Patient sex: M
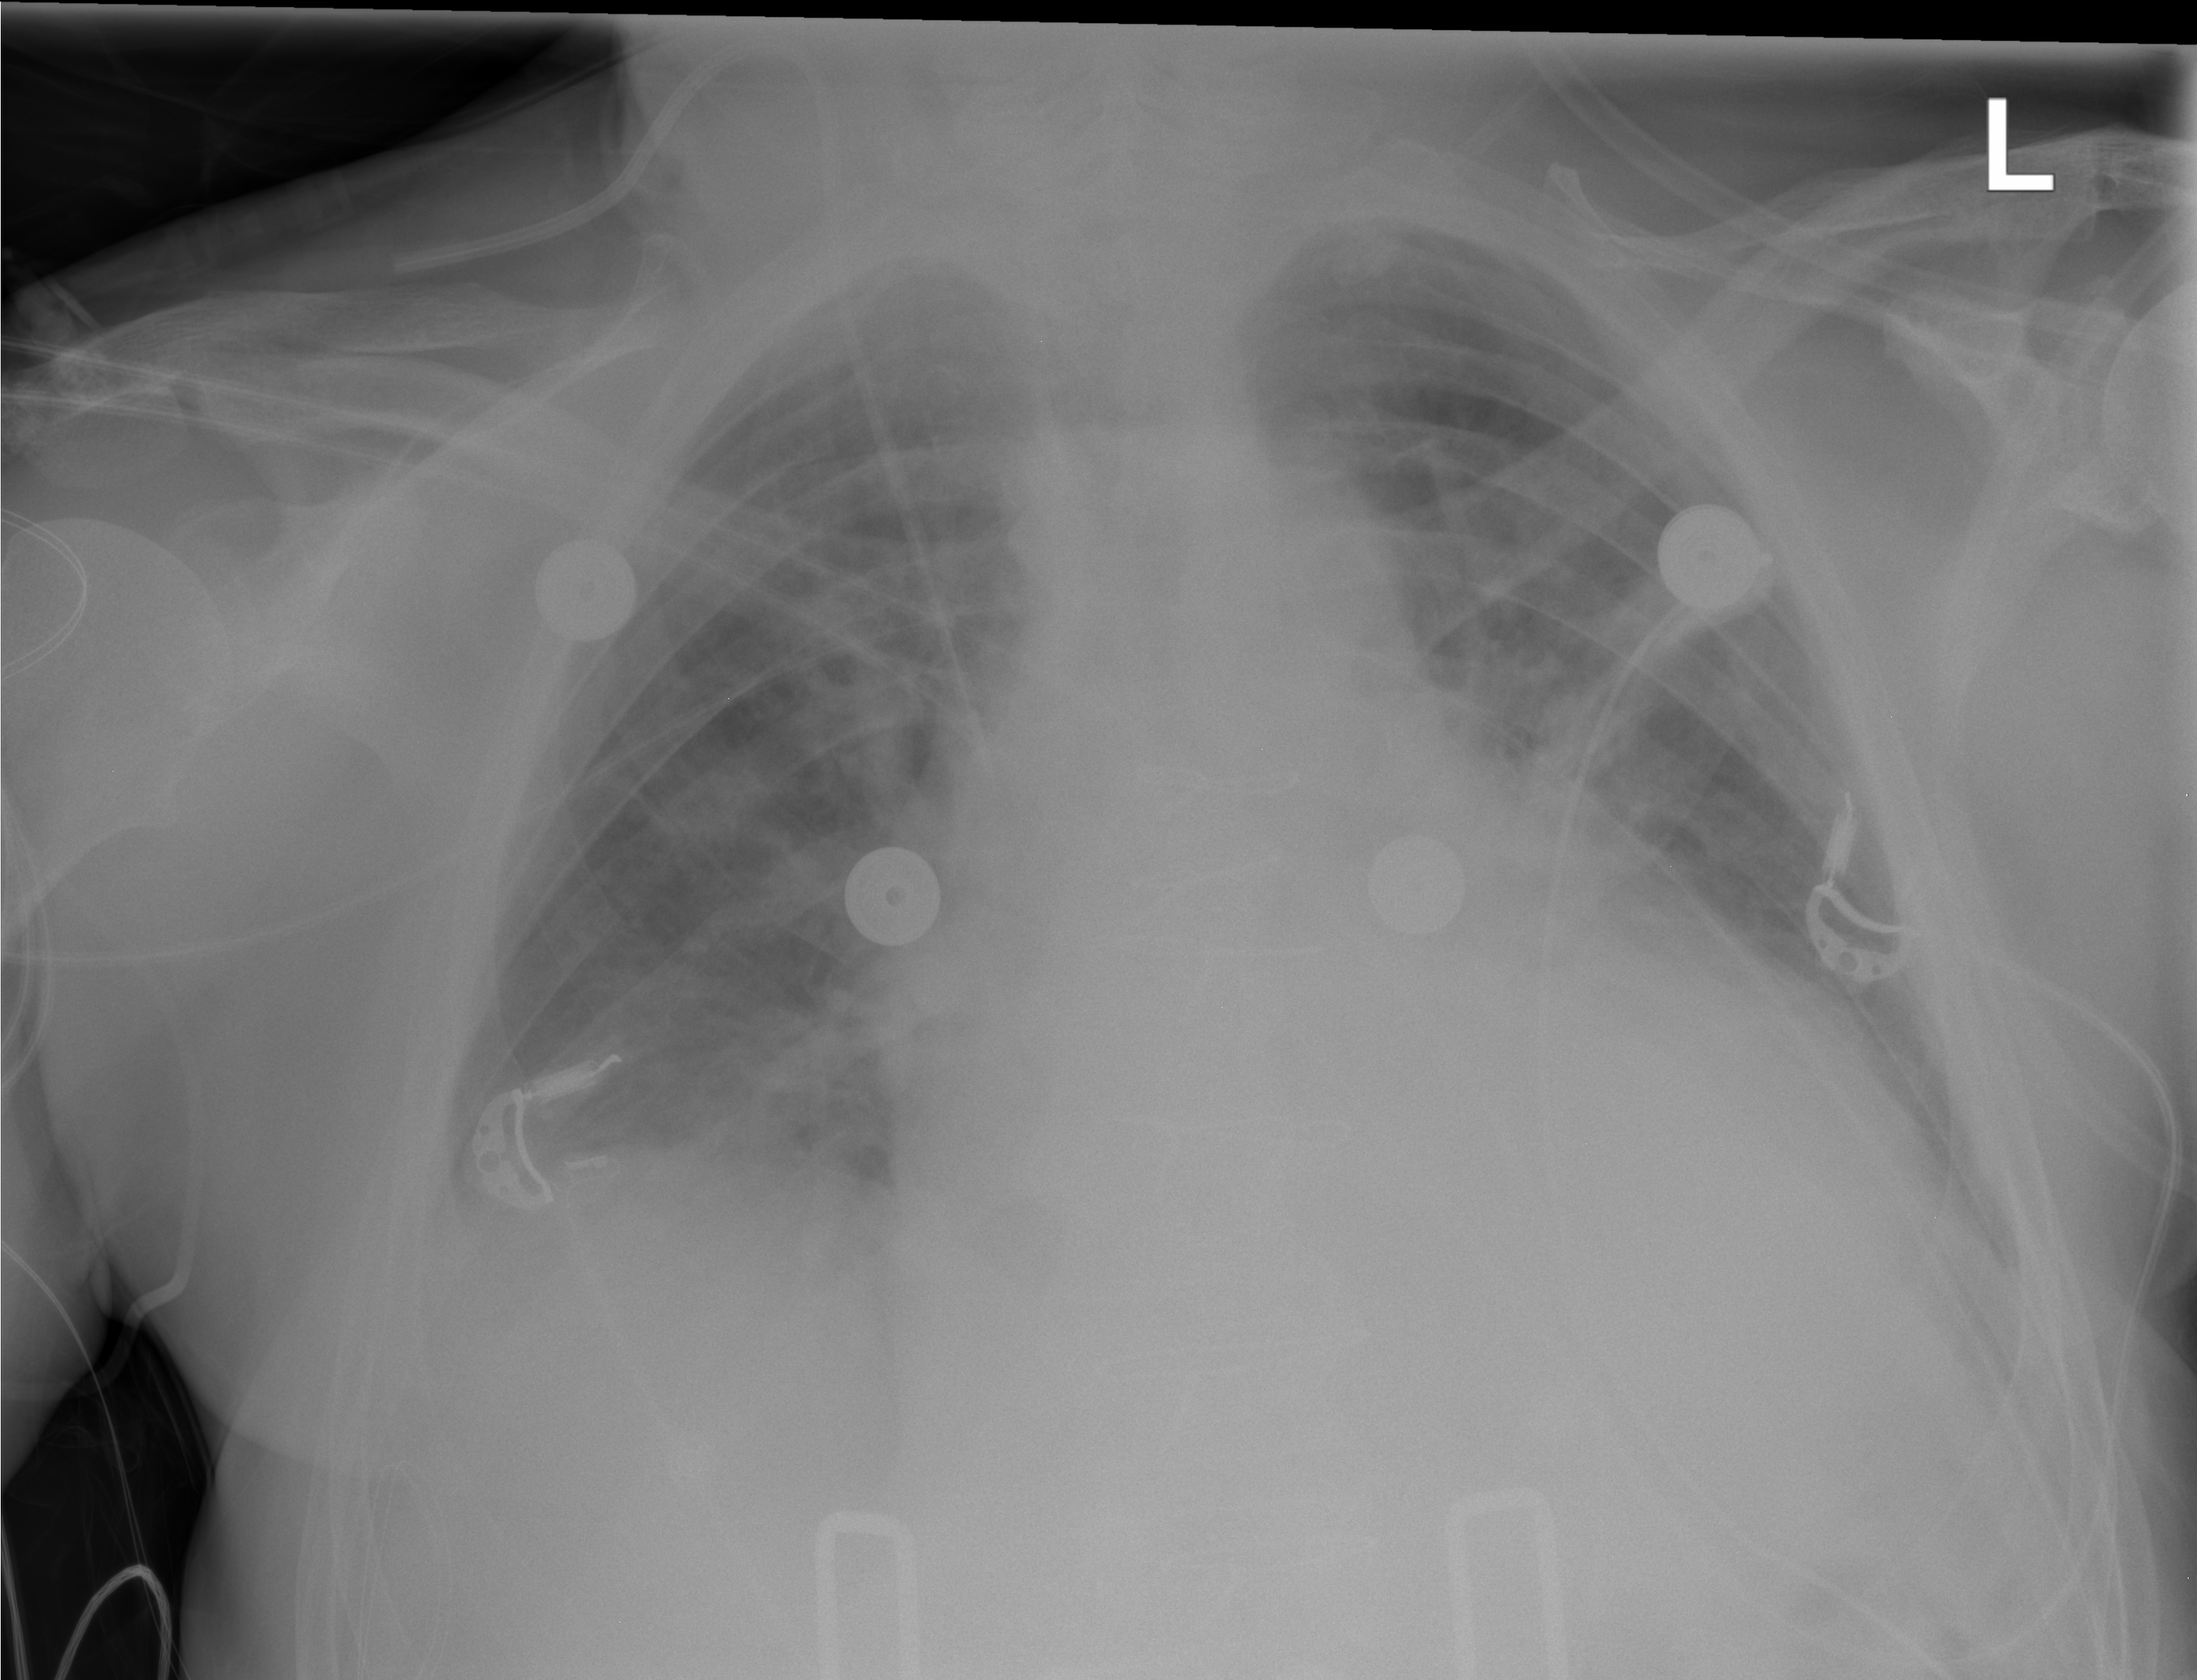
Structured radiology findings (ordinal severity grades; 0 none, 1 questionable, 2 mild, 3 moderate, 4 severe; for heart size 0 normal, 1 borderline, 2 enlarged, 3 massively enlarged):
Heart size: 2
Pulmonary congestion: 2
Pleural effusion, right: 2
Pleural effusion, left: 2
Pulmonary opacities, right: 0
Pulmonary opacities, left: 0
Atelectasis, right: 0
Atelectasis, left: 2